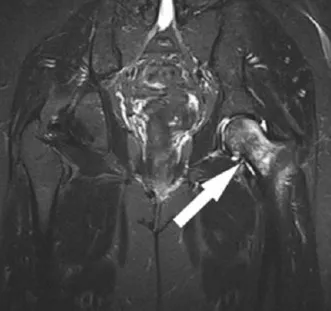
MRI:. Coronal plane, findings of avascular osteonecrosis of the left femoral head.
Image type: radiology (mri)